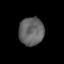
Tissue: lung
Cell type: T cells
Senescence score: 0.1874
Nuclear area (px): 684
Mean DAPI intensity: 99.93